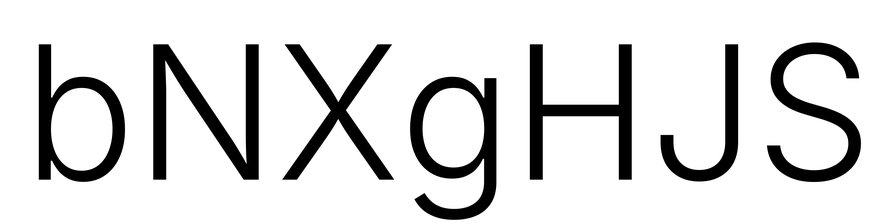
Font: Inter_Light